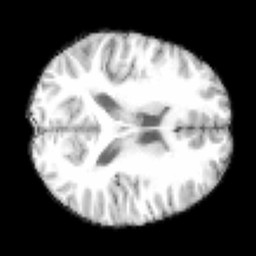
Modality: T1w
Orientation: axial